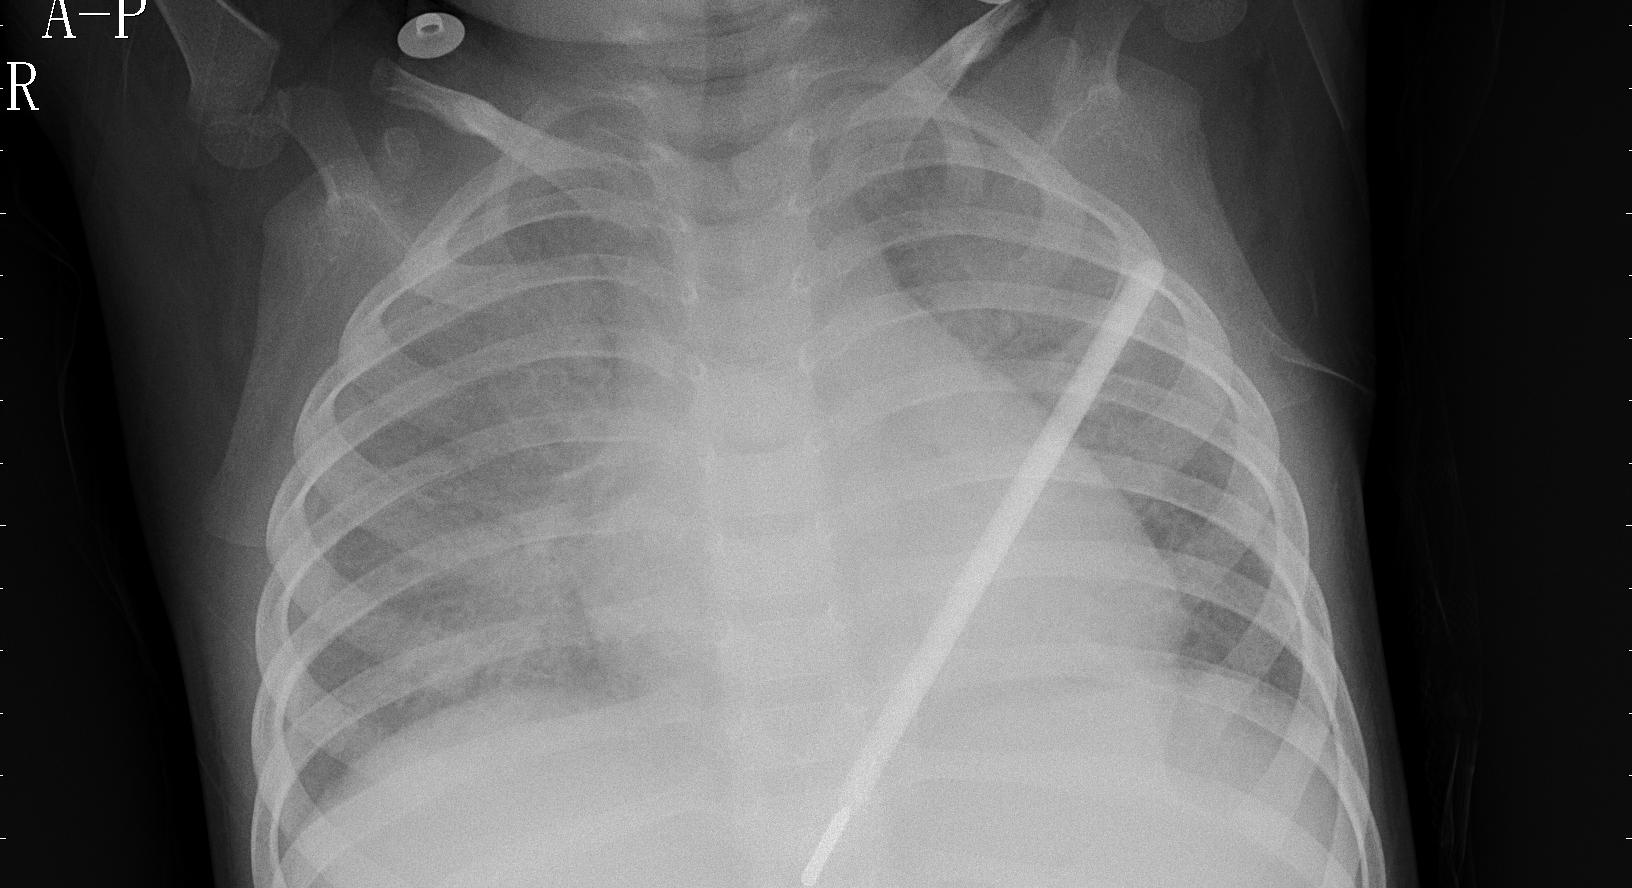
Diagnosis: PNEUMONIA